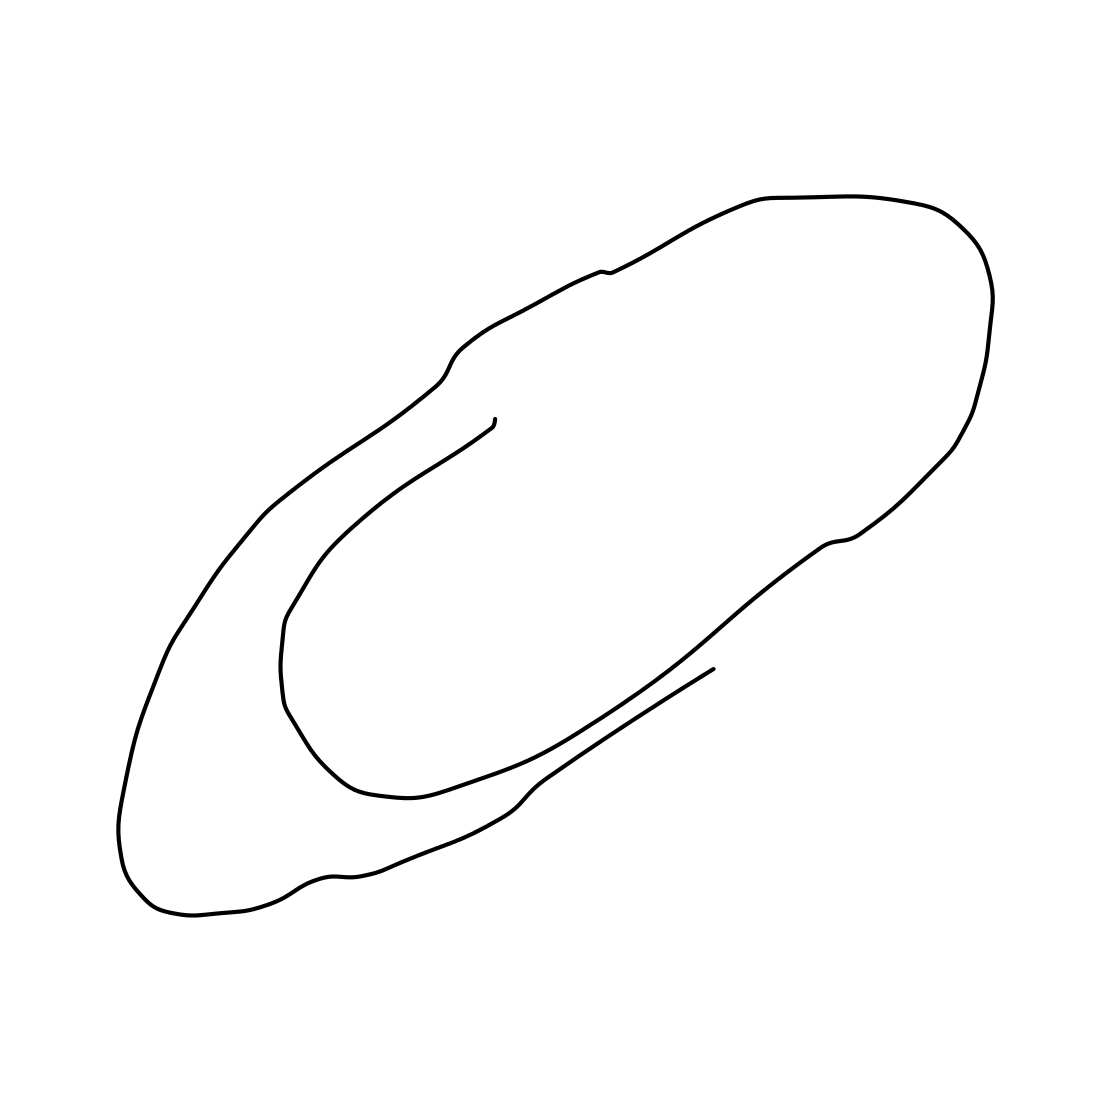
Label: paper clip